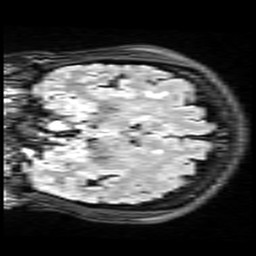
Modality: FLAIR
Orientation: coronal
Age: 69
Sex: female
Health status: healthy
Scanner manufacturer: siemens
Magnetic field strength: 3 T
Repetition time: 9 s
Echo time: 0.088 s